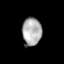
Tissue: lung
Cell type: Epithelial cells
Senescence score: 0.2106
Nuclear area (px): 536
Mean DAPI intensity: 170.938